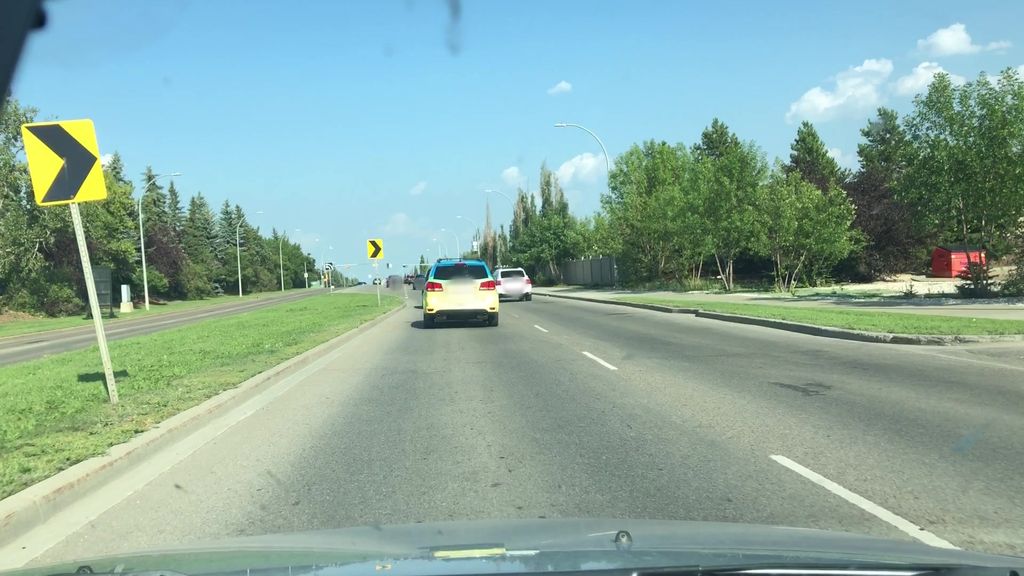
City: edmonton